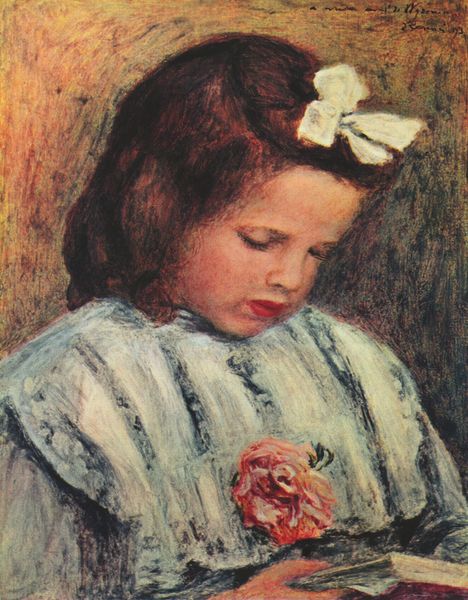
Titel: Lesendes Mädchen
Künstler: Pierre Auguste Renoir
Standort: Algier
Institution: Sammlung Lopez
Schlagwörter: blau, dunkel, gemälde, hand, kopf, schatten, weiß, gelb, impressionismus, mädchen, blume, braun, frisur, grau, haar, hell, hintergrund, kleid, licht, mund, nase, orange, paris, pastell, profil, renoir, schwarz, blick, blüte, rose, rot, beige, expressionismus, malerei, schleife, jung, augen, bluse, gesicht, kragen, bildnis, portrait, porträt, signatur, haare, kind, hübsch, kinn, lippe, lippen, locken, rosa, scheitel, traurig, schürze, ruhig, modern, farbe, klein, seitenscheitel, lesen, gestreift, streifen, konzentriert, gesenkt, rüschen, lider, masche, wimpern, corinth, buch, jugend, beschriftung, halbprofil, gebückt, lesend, studieren, lernen, haarschleife, vertieft, rote lippen, hintergrunf, liest, schliefe, jintergrund, lesendes kind, lesendes mädchen, mädhcne, dunkelblond, kragen#, 1911, buh, nickt